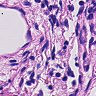
Metastatic tissue present: no